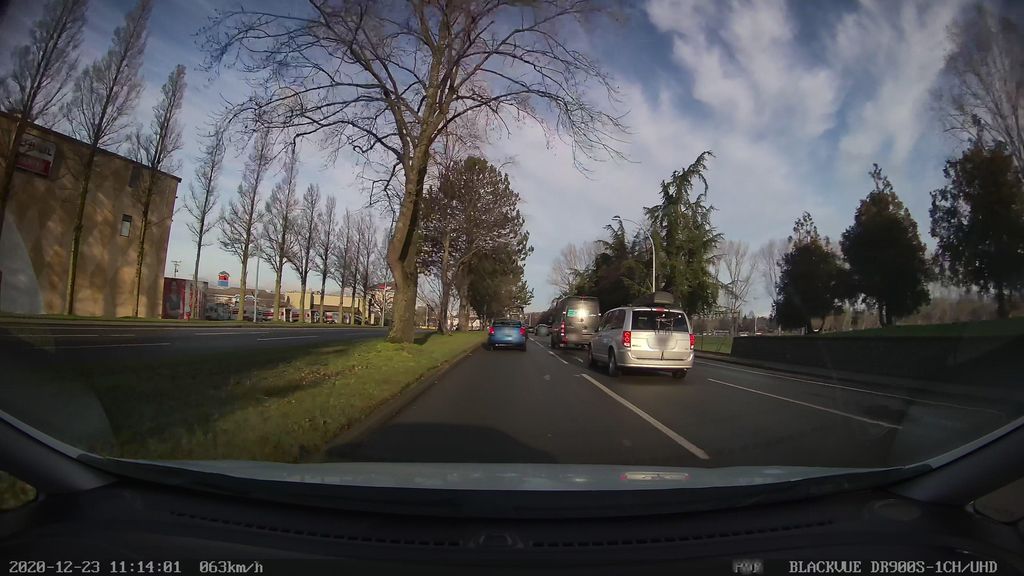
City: victoria